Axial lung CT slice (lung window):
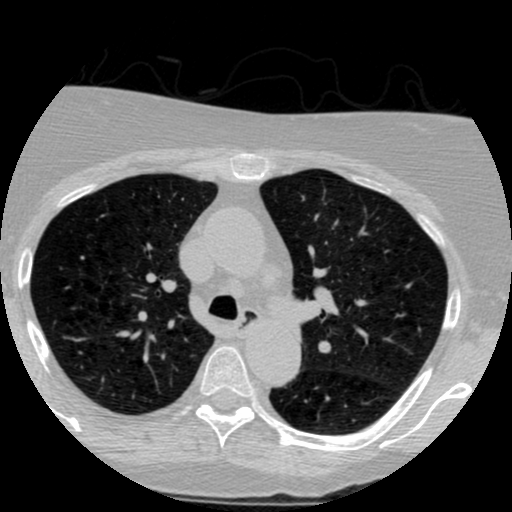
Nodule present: no